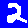
Digit: 2